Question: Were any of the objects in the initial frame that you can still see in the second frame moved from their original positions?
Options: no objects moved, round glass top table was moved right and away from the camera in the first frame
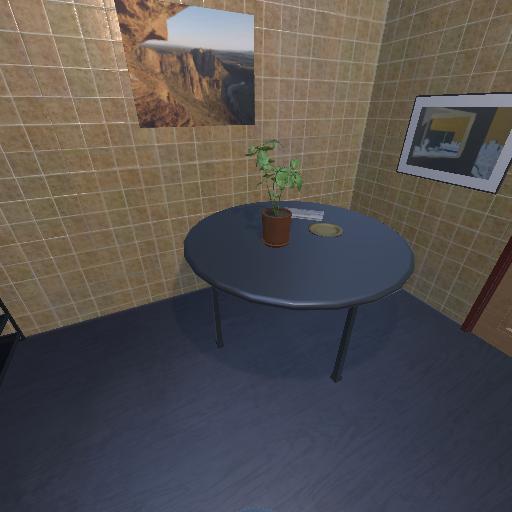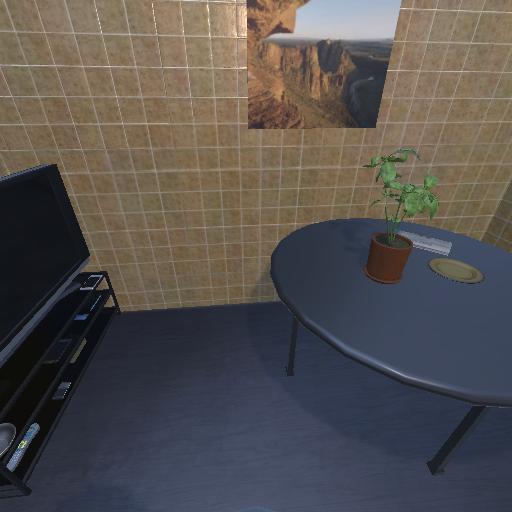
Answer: no objects moved